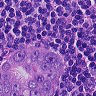
Metastatic tissue present: yes